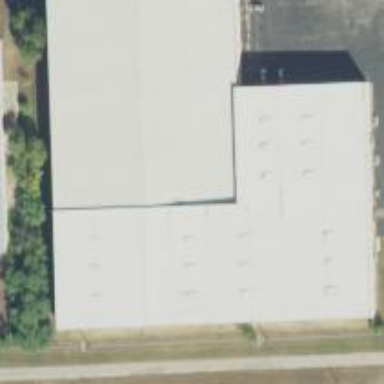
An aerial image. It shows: Warehouse.